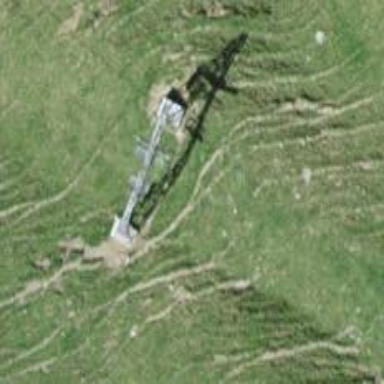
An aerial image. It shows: Pylon used for aerialway.